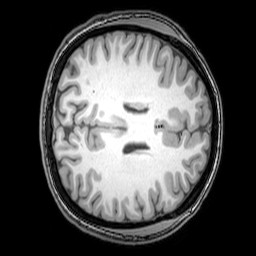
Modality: T1w
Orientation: axial
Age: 24
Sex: female
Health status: healthy
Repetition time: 0.081 s
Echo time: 0.037 s